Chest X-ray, AP view. Patient: 73 years old, sex M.
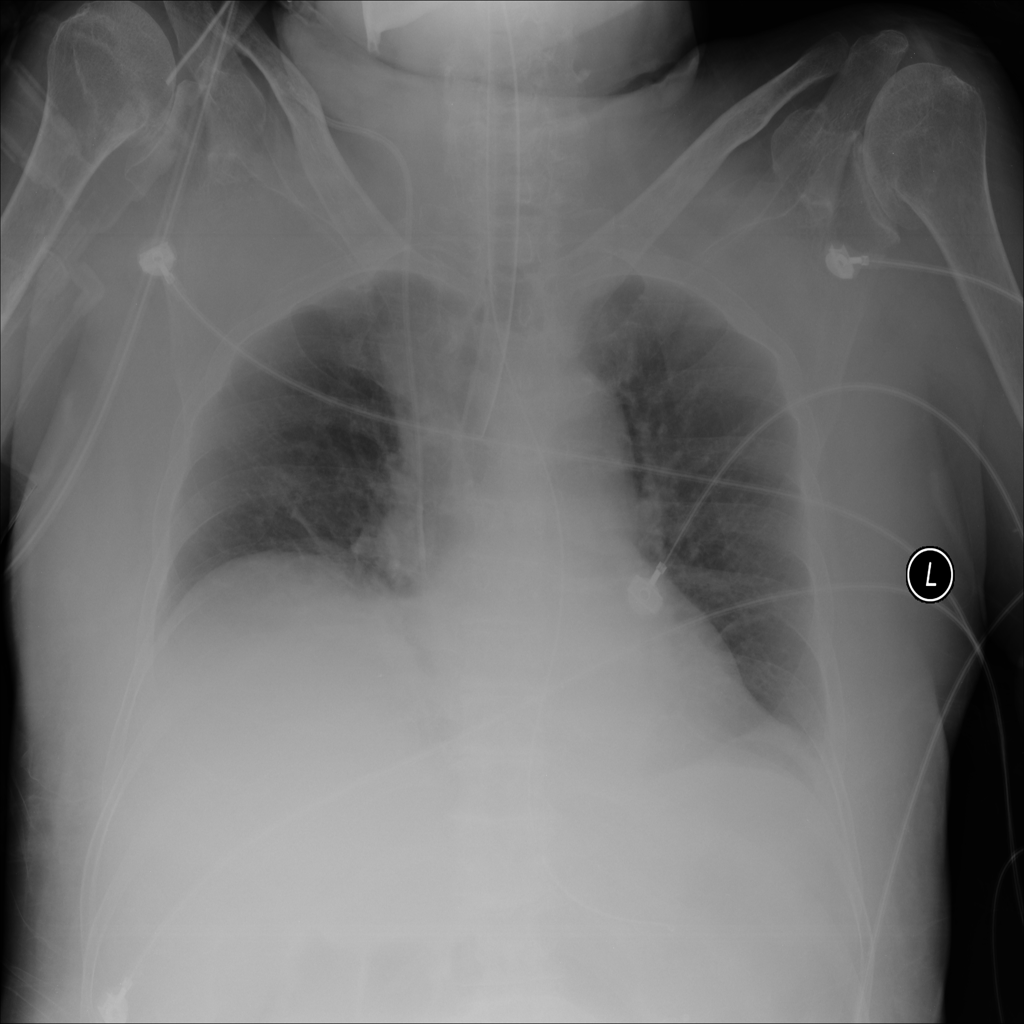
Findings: Atelectasis